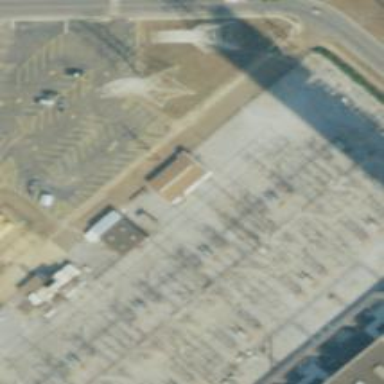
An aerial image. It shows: Switch used for power control.